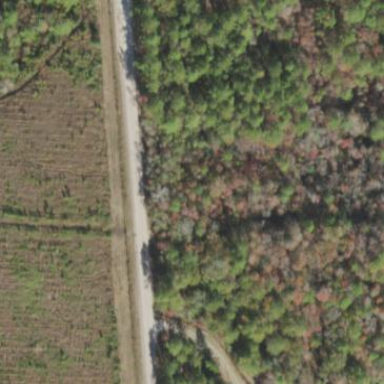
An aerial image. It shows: Mixed leaf woodland.